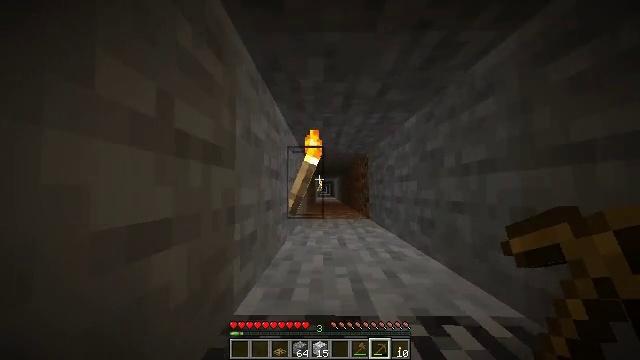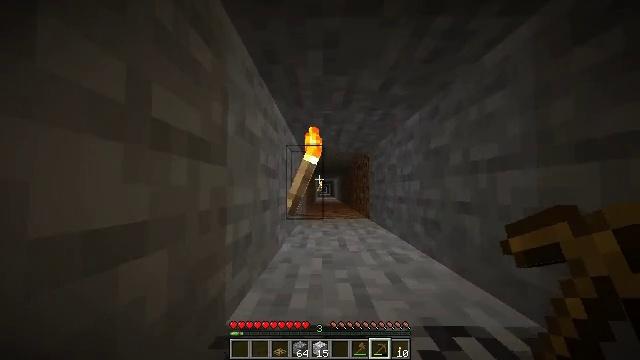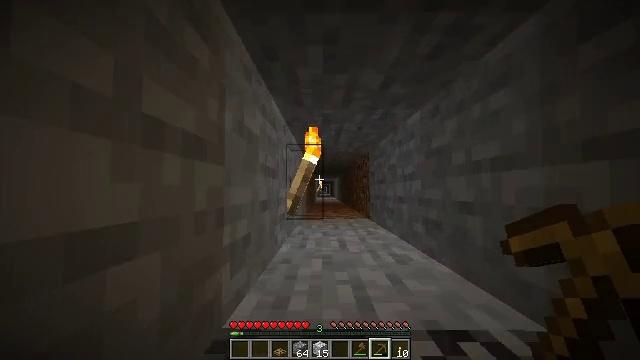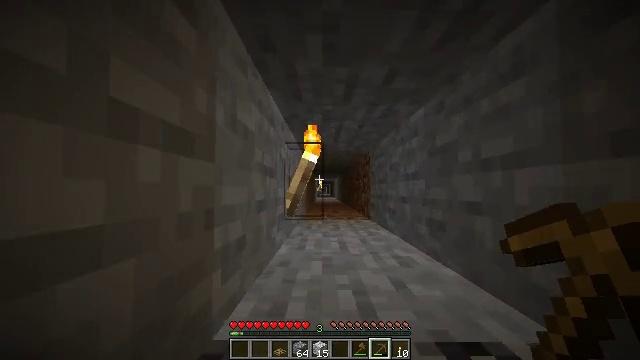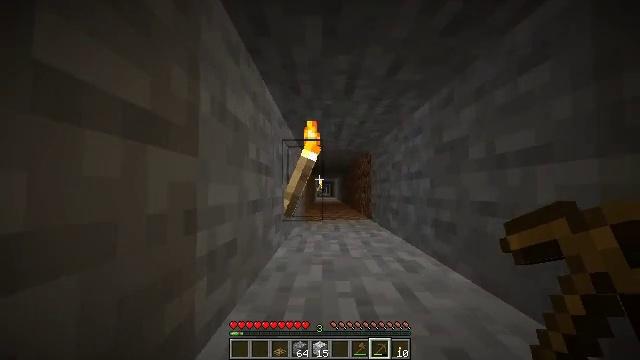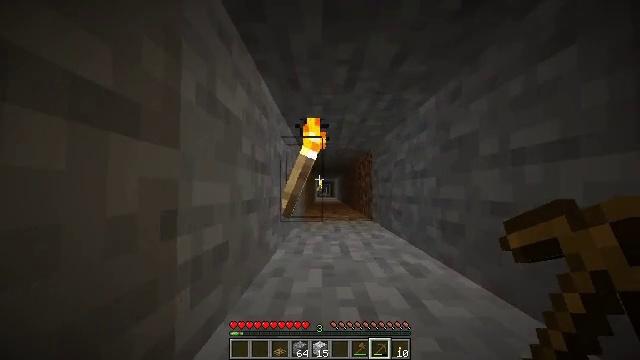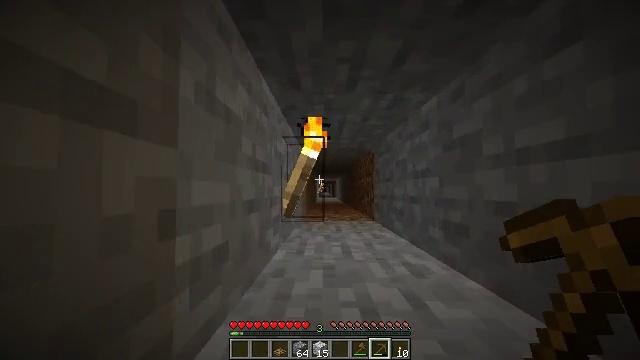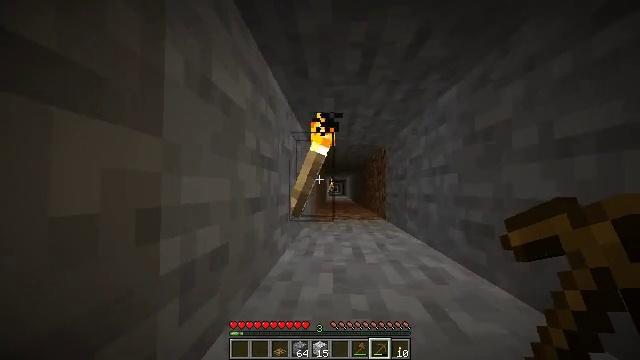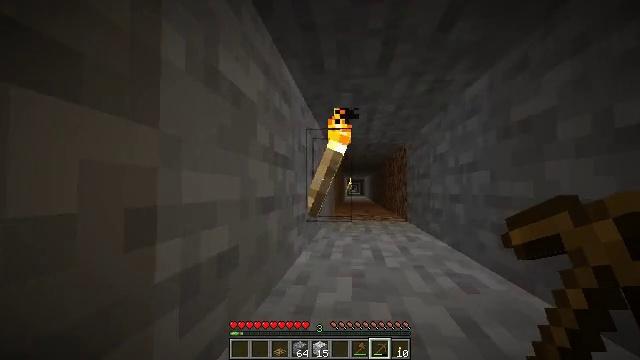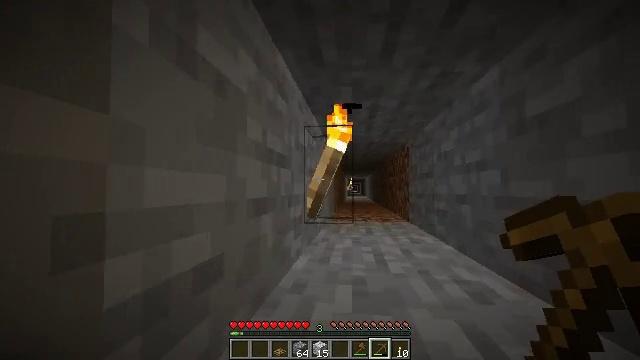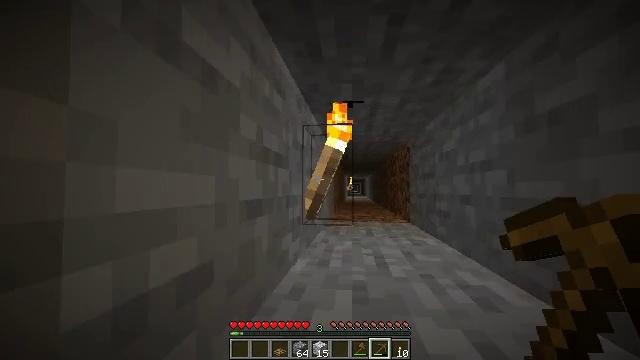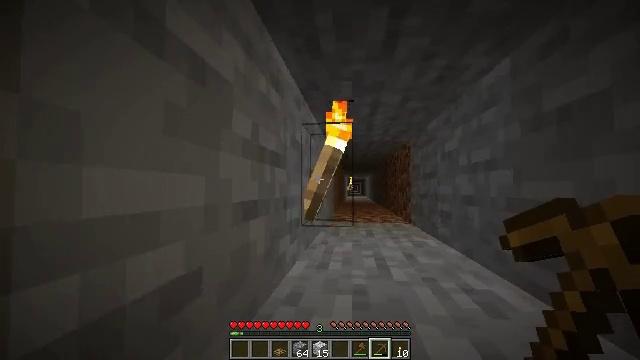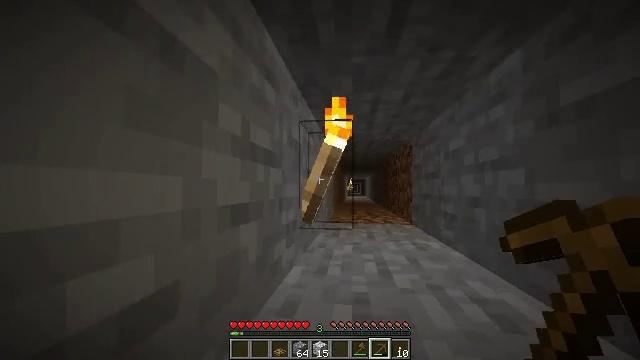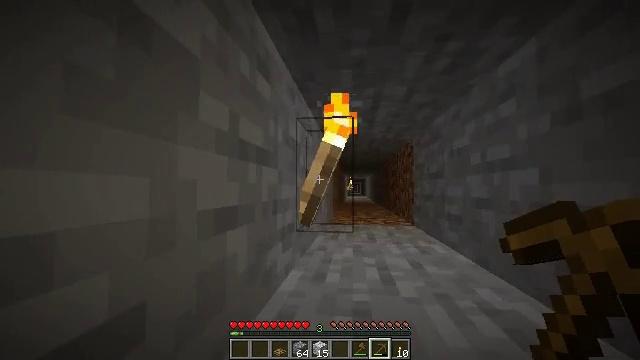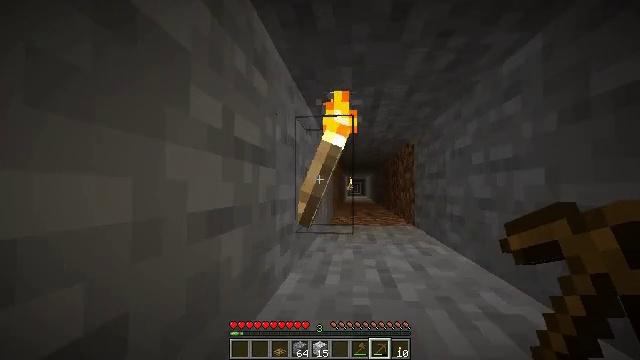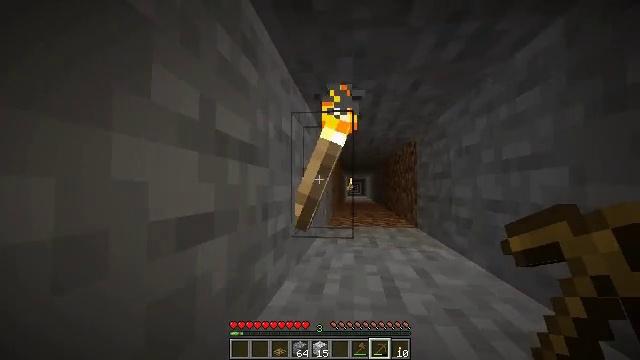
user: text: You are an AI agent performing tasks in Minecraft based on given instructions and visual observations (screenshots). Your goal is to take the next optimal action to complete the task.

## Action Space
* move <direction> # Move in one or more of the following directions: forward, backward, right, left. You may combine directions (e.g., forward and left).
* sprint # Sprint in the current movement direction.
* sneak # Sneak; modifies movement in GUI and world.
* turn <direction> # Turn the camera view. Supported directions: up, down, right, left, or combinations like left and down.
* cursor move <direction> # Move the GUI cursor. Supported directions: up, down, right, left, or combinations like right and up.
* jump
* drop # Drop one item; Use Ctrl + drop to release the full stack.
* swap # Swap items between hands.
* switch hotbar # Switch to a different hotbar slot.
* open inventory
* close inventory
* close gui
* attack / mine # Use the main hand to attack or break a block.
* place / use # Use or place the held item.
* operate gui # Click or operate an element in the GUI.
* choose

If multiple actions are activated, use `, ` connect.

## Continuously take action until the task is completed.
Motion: motion action
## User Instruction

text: Mine the wall torch to remove it.
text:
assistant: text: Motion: move forward
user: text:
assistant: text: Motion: move forward
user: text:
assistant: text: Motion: move forward
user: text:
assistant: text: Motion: move forward
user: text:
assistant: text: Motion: move forward
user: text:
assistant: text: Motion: move forward
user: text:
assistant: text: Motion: move forward, turn left
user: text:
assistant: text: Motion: move forward, turn left
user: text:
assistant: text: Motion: move forward
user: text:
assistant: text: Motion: move forward
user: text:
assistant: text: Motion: move forward
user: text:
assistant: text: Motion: move forward
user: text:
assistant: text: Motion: move forward
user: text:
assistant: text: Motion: move forward
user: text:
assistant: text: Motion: move forward
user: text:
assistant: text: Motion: move forward
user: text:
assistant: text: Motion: move forward
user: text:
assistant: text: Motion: move forward
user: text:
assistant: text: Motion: move forward
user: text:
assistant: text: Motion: move forward
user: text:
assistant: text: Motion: move forward
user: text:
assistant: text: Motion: move forward, attack / mine
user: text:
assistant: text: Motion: move forward, attack / mine
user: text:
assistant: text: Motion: move forward
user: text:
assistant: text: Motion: move forward
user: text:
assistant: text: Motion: move forward
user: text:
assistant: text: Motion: move forward
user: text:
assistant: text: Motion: move forward
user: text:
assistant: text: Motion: move forward
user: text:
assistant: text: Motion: move forward